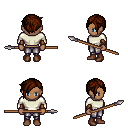
a pixel art fantasy rpg character, female body template, human, dark skin, white long-sleeve shirt, metal pants, brown pixie cut hairstyle, leather bracers, brown shoes, spear, four views (front, back, left, right), 2x2 character sprite sheet, small pixel art, hard edges, no anti-aliasing